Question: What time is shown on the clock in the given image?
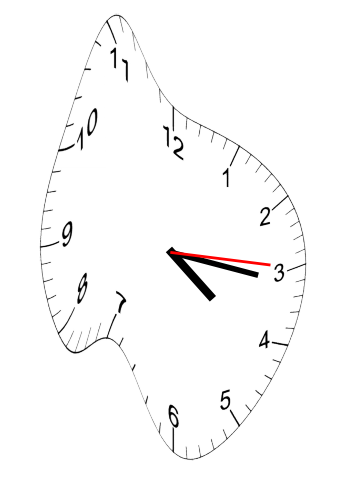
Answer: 04:16:15